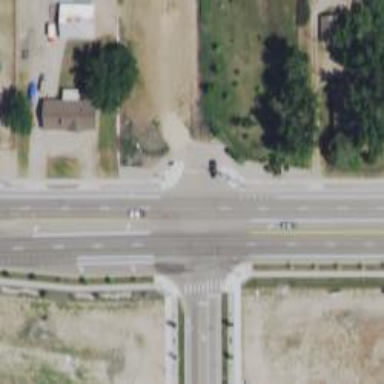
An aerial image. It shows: Stop road.